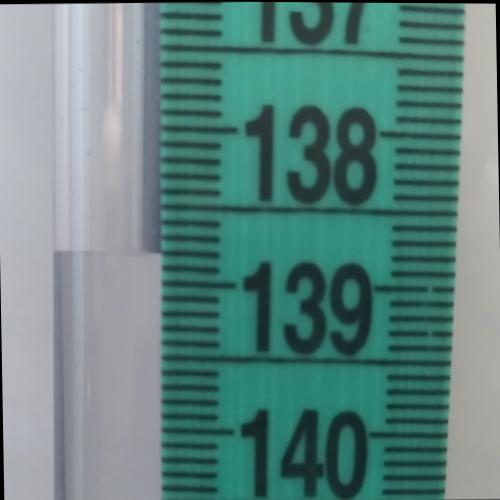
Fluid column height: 138.8 cm